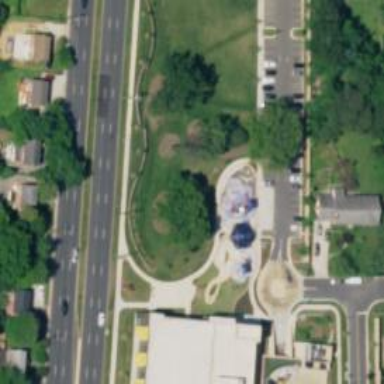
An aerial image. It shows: Playground featuring roundabout.